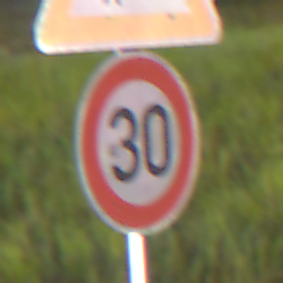
Verkehrszeichen: Geschwindigkeit30
Zusatzzeichen oben: DoppelkurveRechts
Umgebung: Outdoor, Suburban
Tageszeit: Night
Wetter: PartlyCloudy
Licht: Artificial
Jahreszeit: NotSpecified
Kontrast: HighContrast